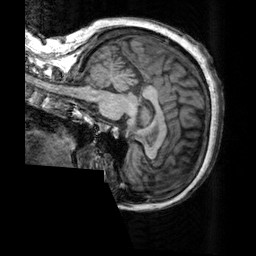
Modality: T1w
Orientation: sagittal
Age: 60
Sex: female
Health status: healthy
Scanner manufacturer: siemens
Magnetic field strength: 3 T
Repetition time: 2.3 s
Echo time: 0.00303 s